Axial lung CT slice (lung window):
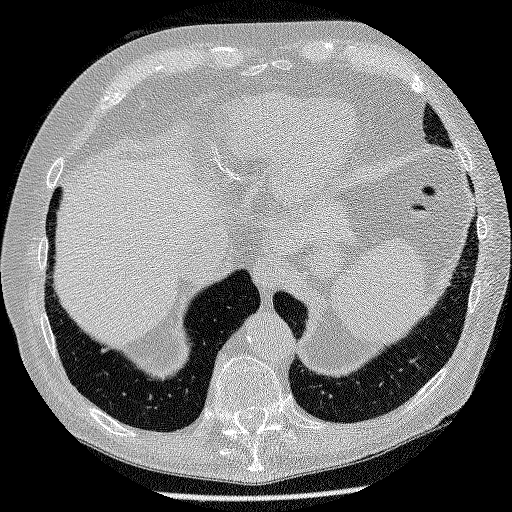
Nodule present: no